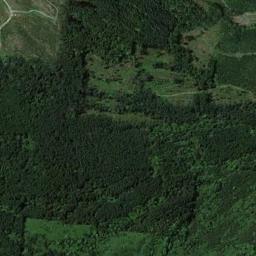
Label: forest